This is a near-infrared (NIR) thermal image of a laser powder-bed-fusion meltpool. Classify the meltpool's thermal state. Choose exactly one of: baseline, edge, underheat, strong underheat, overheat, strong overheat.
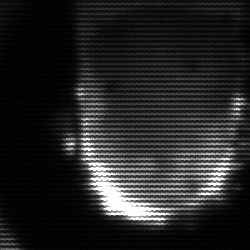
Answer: baseline